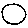
Label: circle